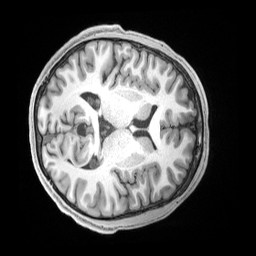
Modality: T1w
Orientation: axial
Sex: male
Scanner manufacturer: siemens
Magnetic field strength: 3 T
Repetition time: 2.4 s
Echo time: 0.00225 s